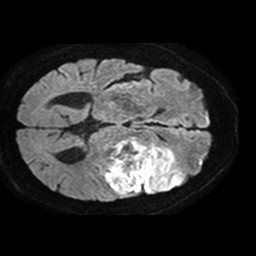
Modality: TRACE
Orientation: axial
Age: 64
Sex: male
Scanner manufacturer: philips
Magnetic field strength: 1.5 T
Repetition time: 3.792 s
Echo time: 0.09257 s